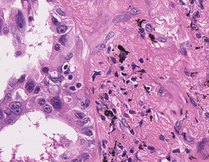
Tumor epithelial tissue: yes
Tumor-associated stroma tissue: yes
Normal tissue: no